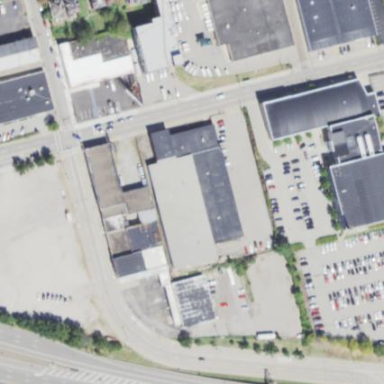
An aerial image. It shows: Hardware shop located within building.